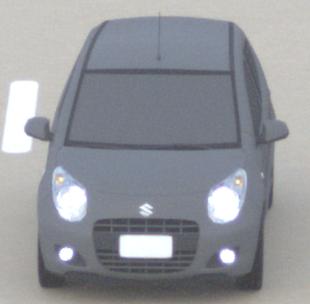
Make: Suzuki
Model: Alto 1.0
Detailed model: Alto (V)
Model produced from: 2011/02
Model produced until: 2011/03
Doors: 5
Color: gray
Road condition: dry road
Daytime: morning or afternoon
Contrast: low contrast